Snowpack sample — Loveland Pass, Silver Plume, Colorado, USA (2/11/26, 12:00 PM MST)
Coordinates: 39.663, -105.886
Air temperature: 35 °F
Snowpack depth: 82 cm
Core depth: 40 cm
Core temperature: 23 °F
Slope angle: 13°, slope face: 12°
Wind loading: high
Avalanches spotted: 1
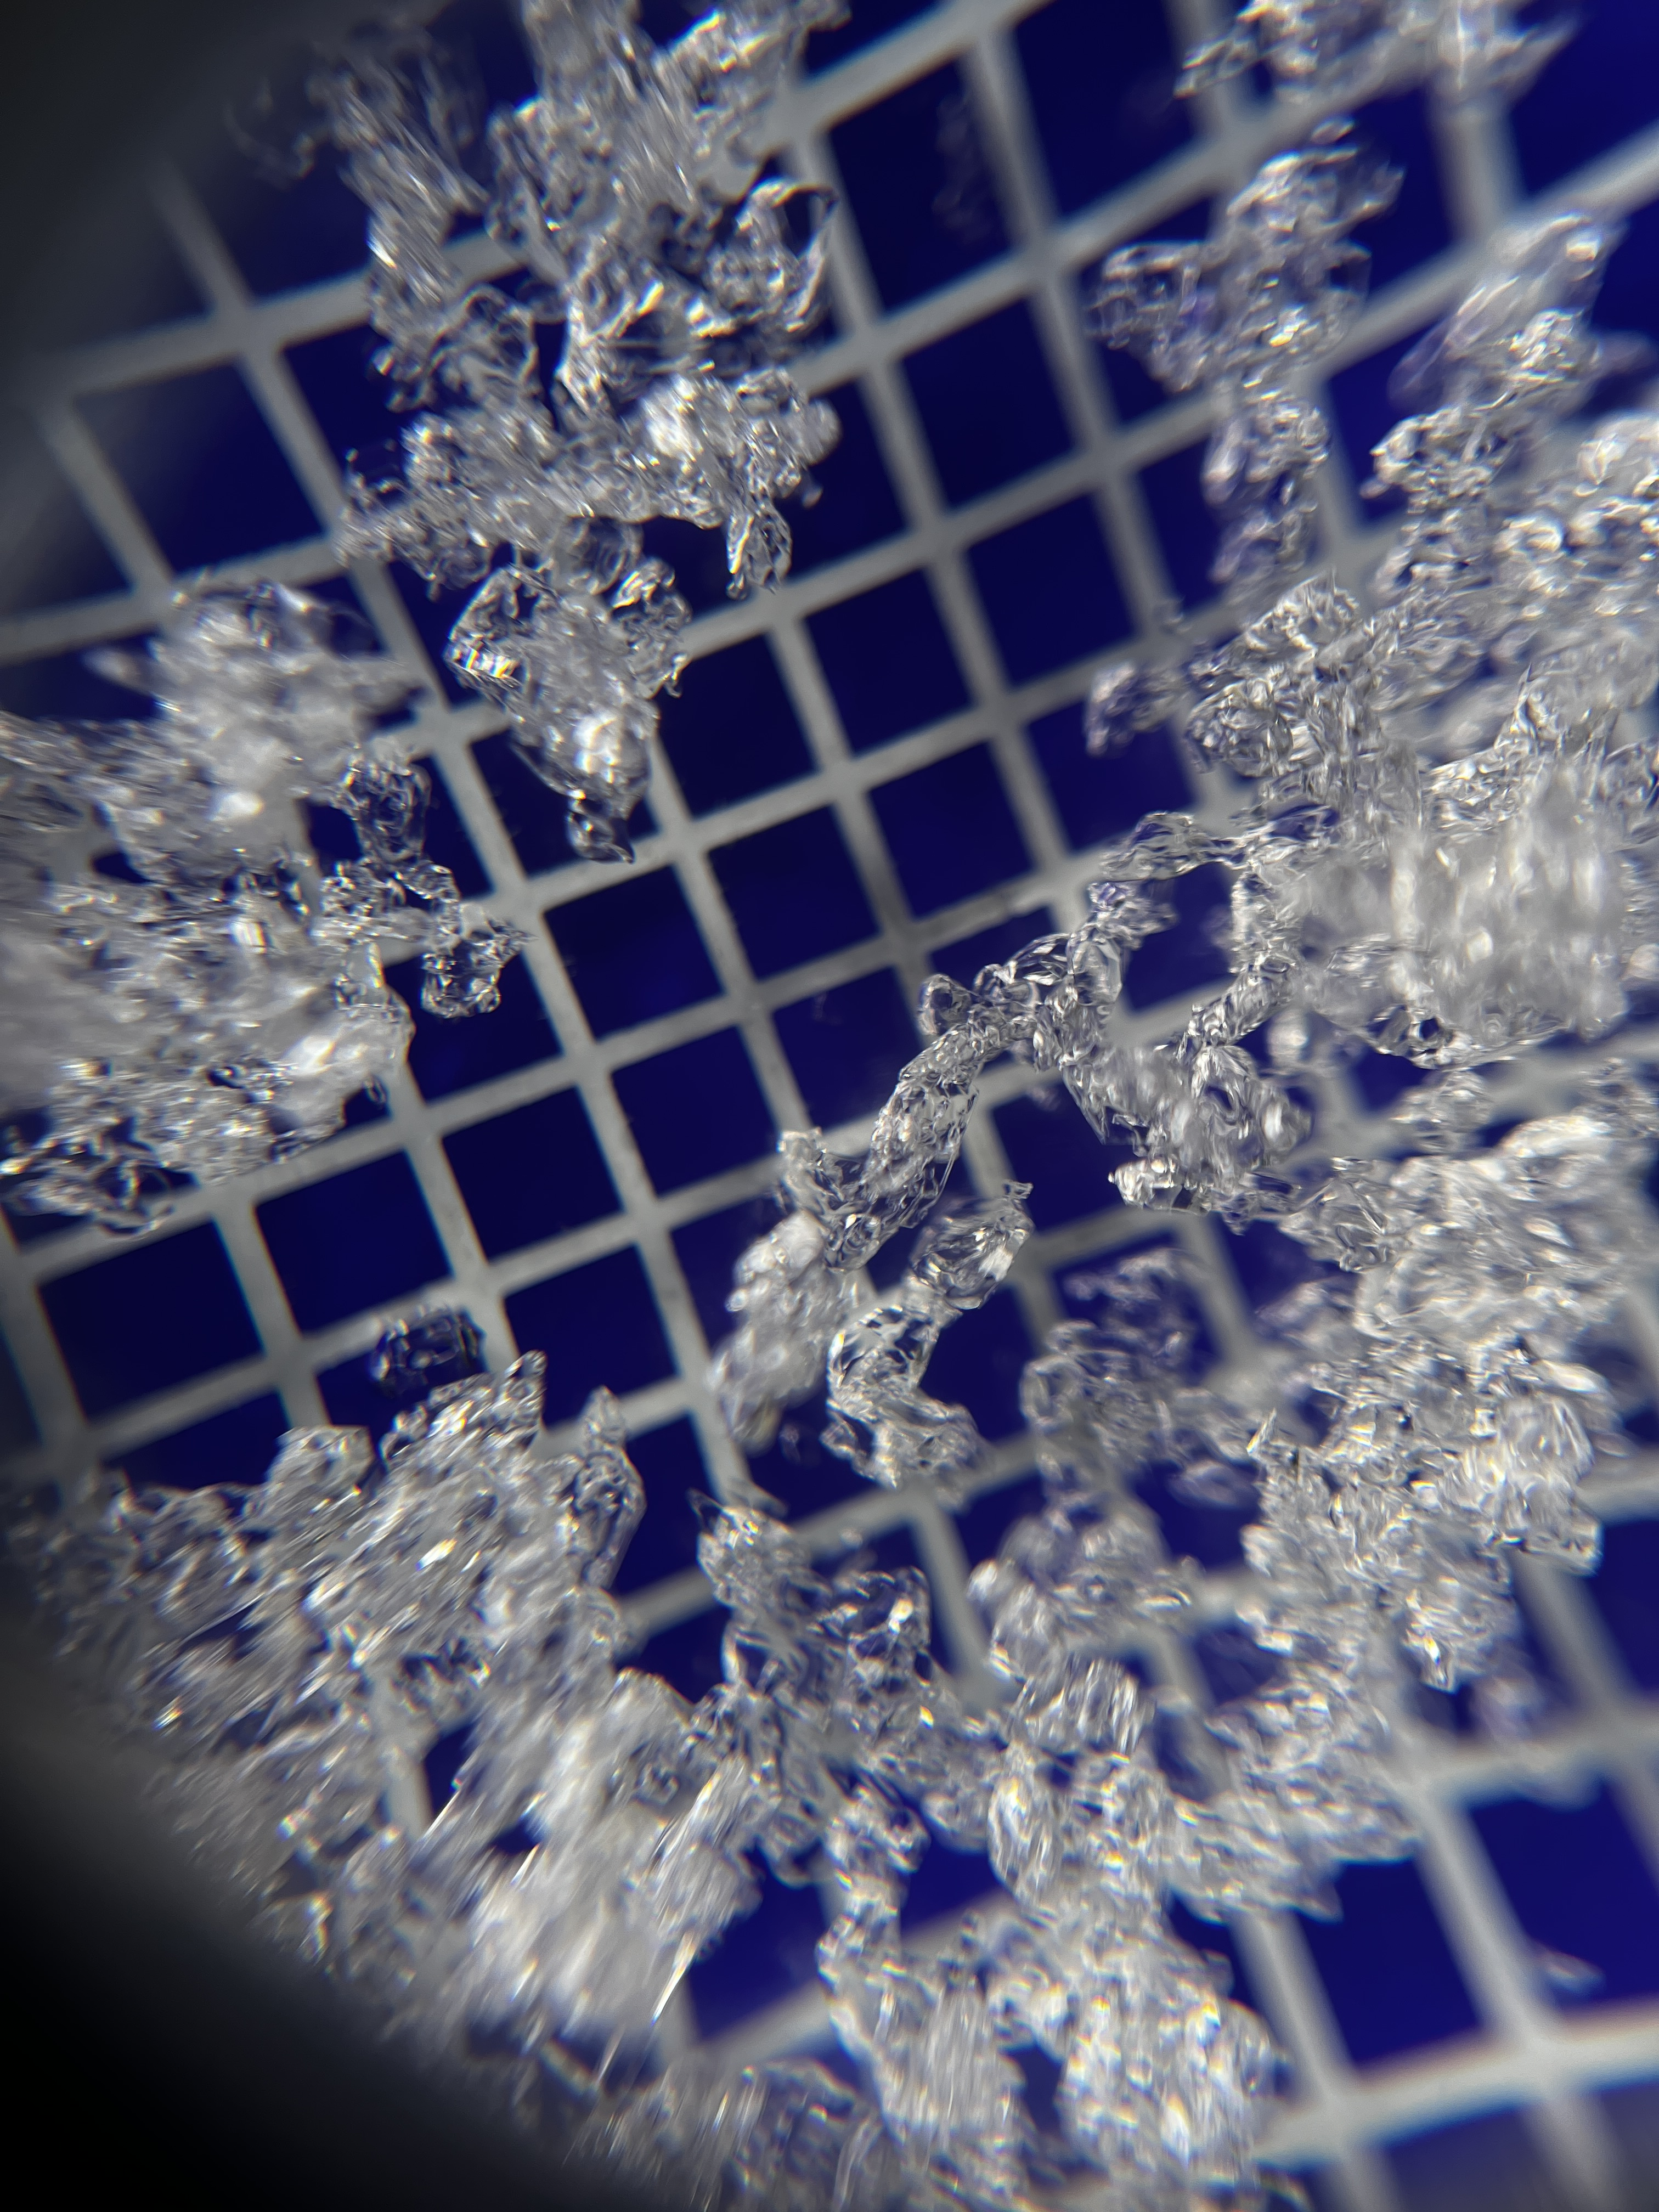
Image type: magnified_profile
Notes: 1 small avalanche spotted on the north side of the bowl, lots of wind loading